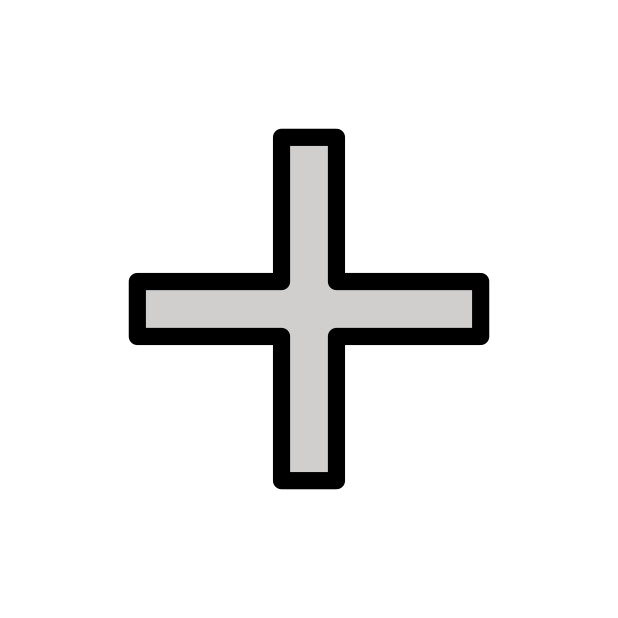
more information